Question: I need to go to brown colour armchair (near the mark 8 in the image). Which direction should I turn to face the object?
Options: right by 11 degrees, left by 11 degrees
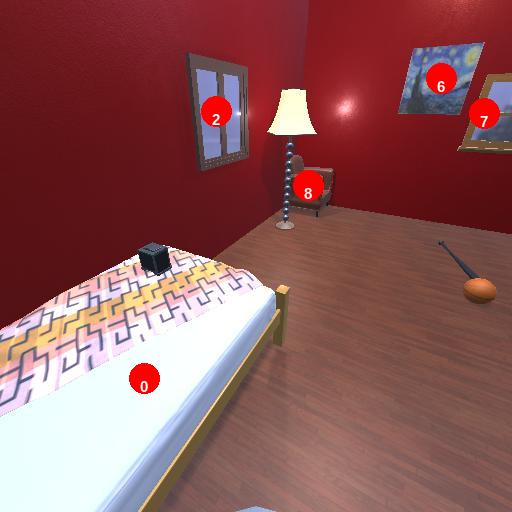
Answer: right by 11 degrees